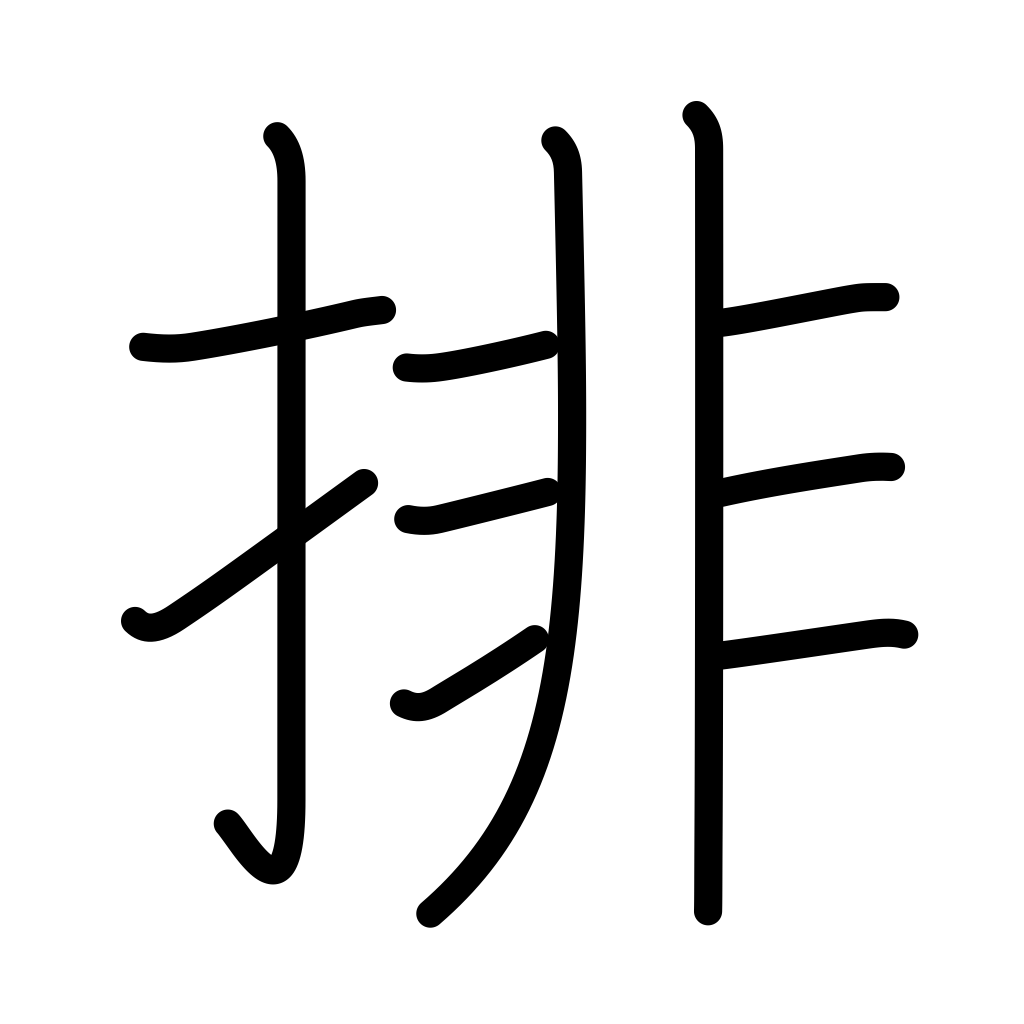
Meaning: repudiate, exclude, expel, reject, line up, arrange